Question:
Hi.
I have a problem with styling ABS. As you can see, it runs well on S3 (amazingly enough..) but on the Nexus 4 and 5, a grey field appears. I don't want this field, and after spending more time on it than I am willing to admit, I am now asking here for help.
Here is my code:
'''
// Setup ABS
getSupportActionBar().setHomeButtonEnabled(false);
getSupportActionBar().setDisplayShowHomeEnabled(false);
getSupportActionBar().setDisplayShowCustomEnabled(true);
getSupportActionBar().setDisplayUseLogoEnabled(false);
getSupportActionBar().setBackgroundDrawable(getResources().getDrawable(R.drawable.gray_actionbar));
'''
Does anybody have any tips?
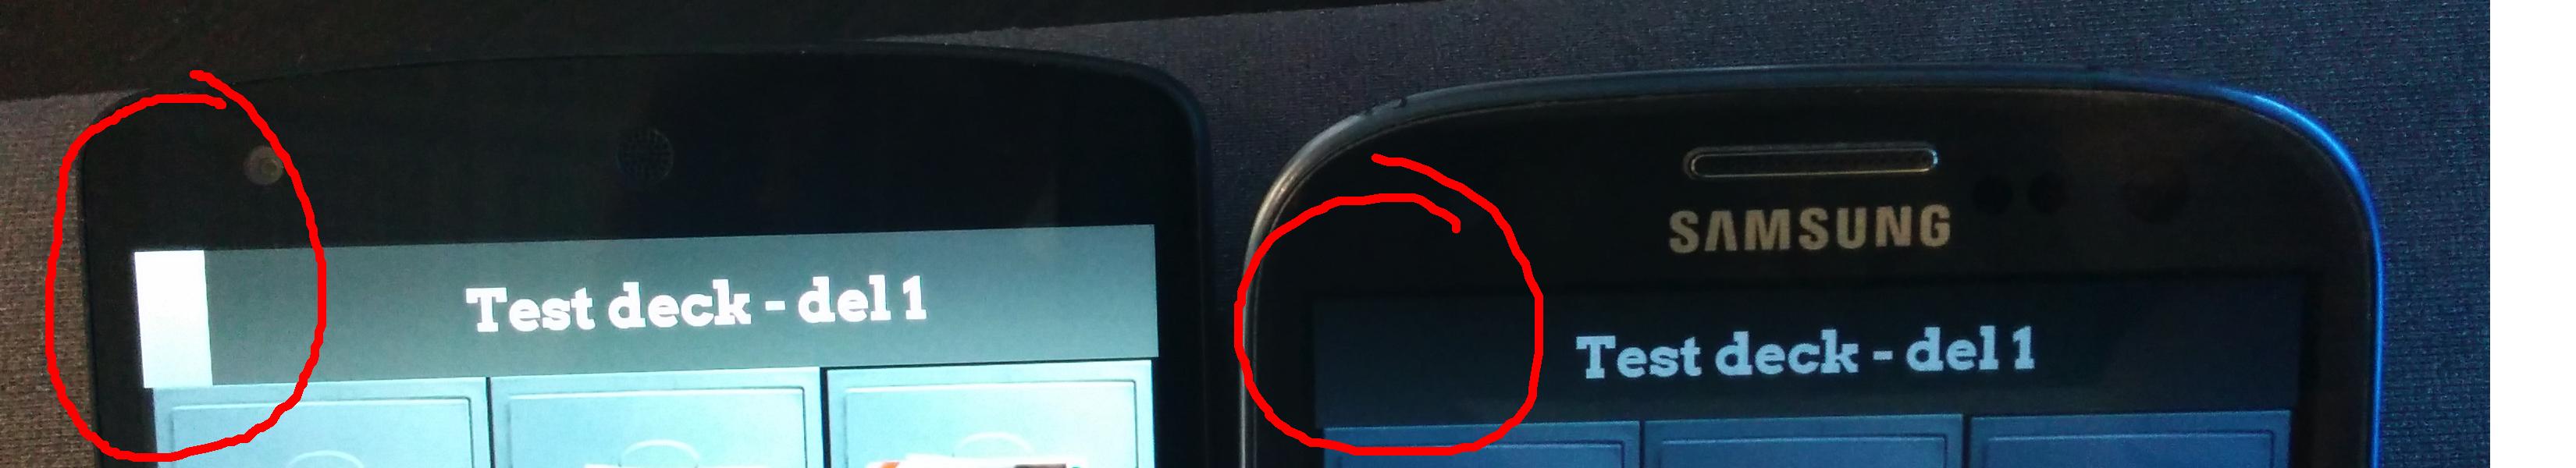
Answer: So, I found the solution.
The solution was to call
'''
getSupportActionBar().setDisplayShowTitleEnabled(false);
'''
in onCreate.